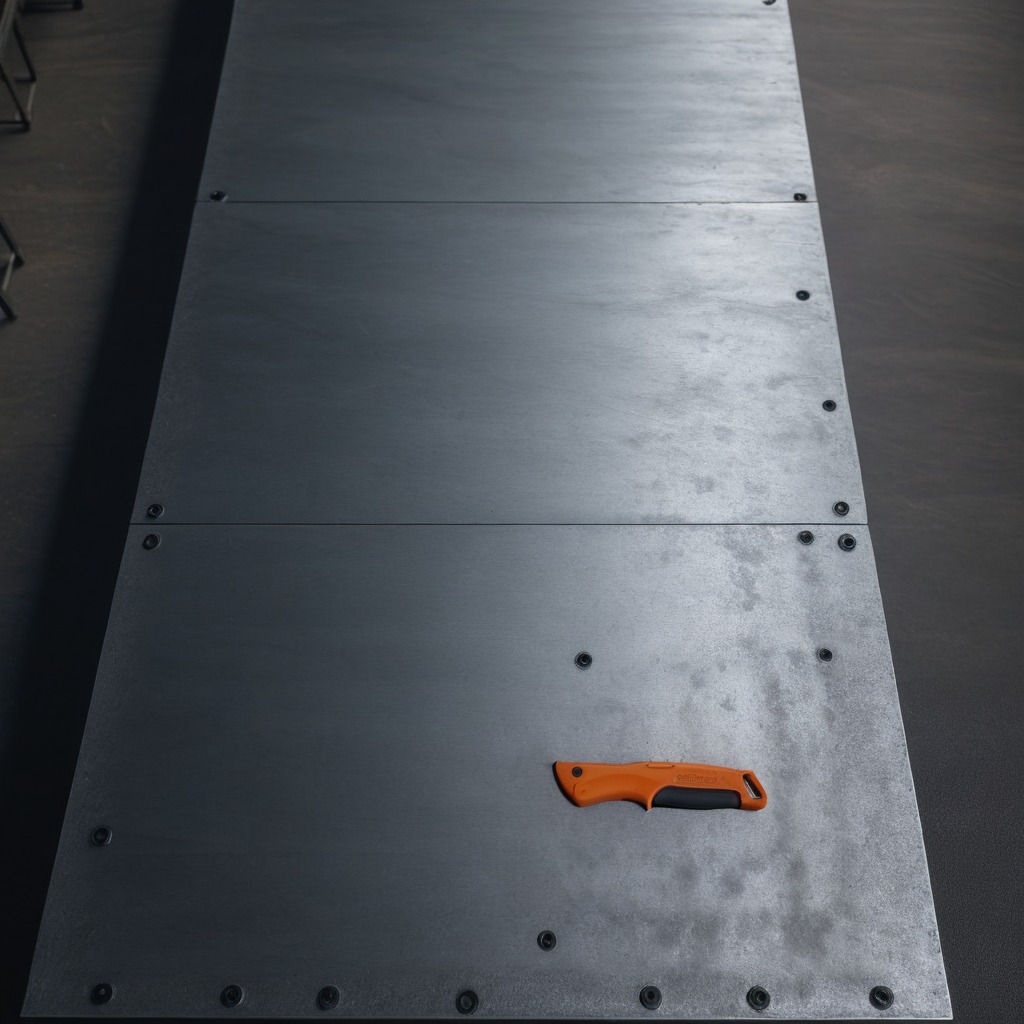
A utility knife is lying on a cold steel table in a mining workshop.